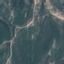
Land use / land cover class: HerbaceousVegetation